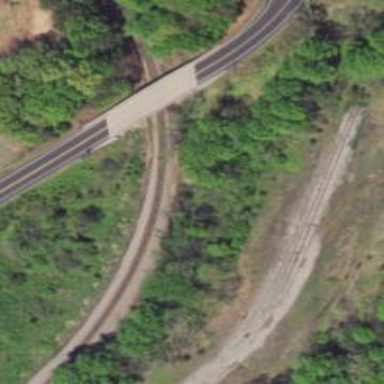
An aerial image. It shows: Railway track.